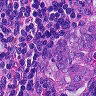
Metastatic tissue present: yes